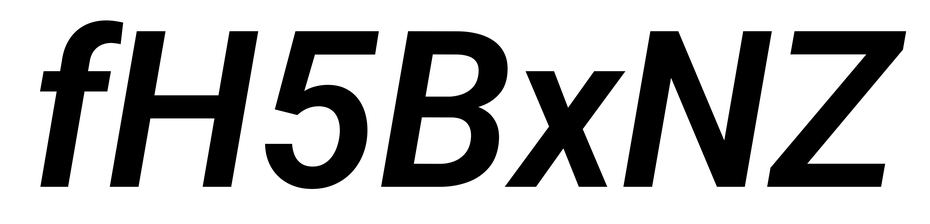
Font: Roboto-Italic_SemiBold_Italic